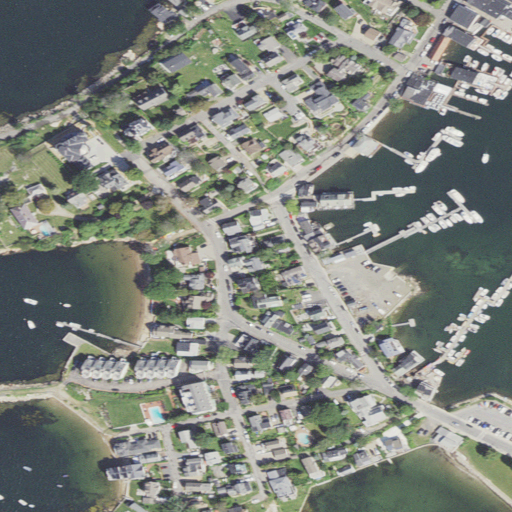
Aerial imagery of cape in Massachusetts named Rocky Neck containing medium intensity development, open water, high intensity development, herbaceous wetlands, low intensity development, barren land, and open development